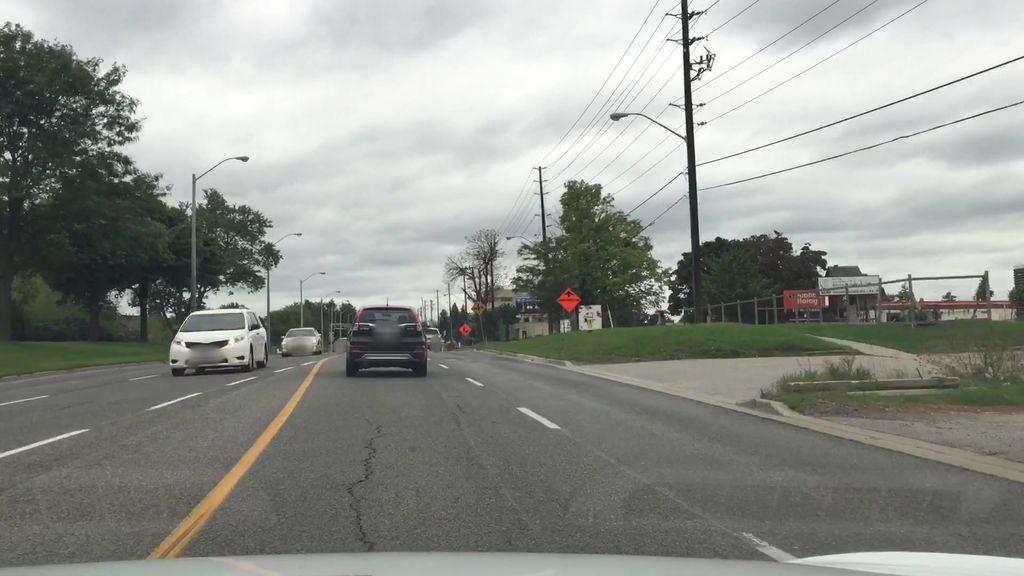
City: toronto